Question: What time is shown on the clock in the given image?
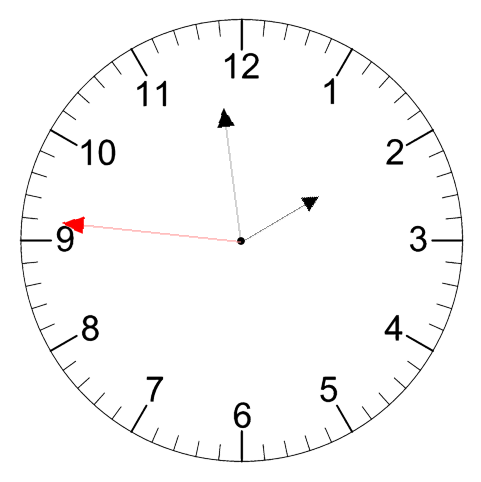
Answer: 01:58:46